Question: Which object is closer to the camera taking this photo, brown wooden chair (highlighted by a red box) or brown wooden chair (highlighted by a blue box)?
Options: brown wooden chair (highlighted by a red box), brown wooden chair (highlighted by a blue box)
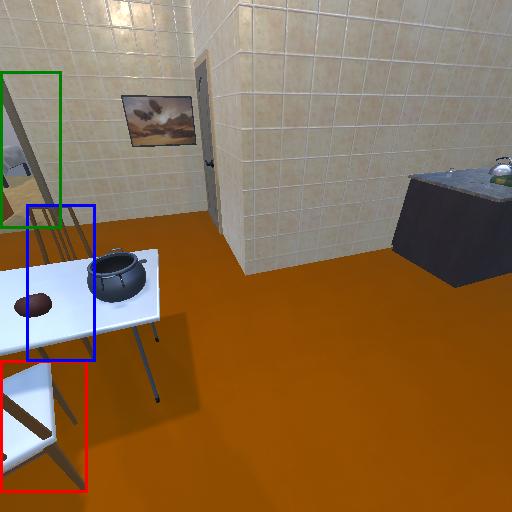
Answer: brown wooden chair (highlighted by a red box)